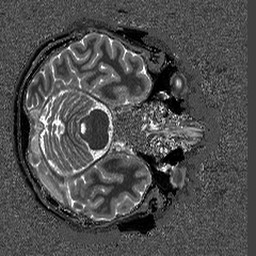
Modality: T1map
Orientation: axial
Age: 68
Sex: male
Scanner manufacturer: siemens
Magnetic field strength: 3 T
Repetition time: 5 s
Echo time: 0.00298 s